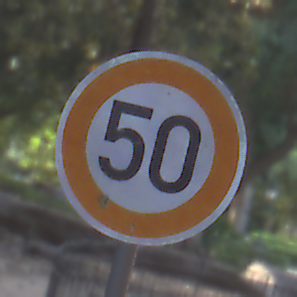
Verkehrszeichen: Geschwindigkeit50
Umgebung: Outdoor, Suburban
Tageszeit: MorningAfternoon
Wetter: PartlyCloudy
Licht: Natural
Jahreszeit: NotSpecified
Kontrast: LowContrast